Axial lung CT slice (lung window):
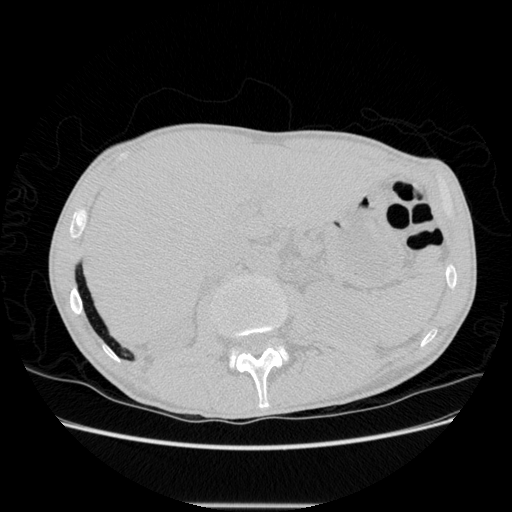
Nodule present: no